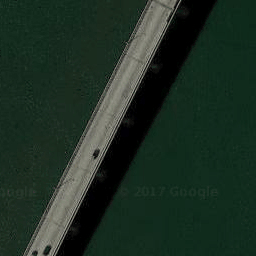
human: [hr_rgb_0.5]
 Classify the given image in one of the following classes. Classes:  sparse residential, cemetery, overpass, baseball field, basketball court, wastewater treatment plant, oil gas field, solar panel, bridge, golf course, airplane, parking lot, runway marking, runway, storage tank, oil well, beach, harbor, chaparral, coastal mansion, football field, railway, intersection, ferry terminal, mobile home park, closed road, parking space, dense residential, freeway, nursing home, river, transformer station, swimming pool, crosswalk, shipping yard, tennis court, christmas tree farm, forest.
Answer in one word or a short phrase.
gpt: bridge